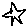
Label: star